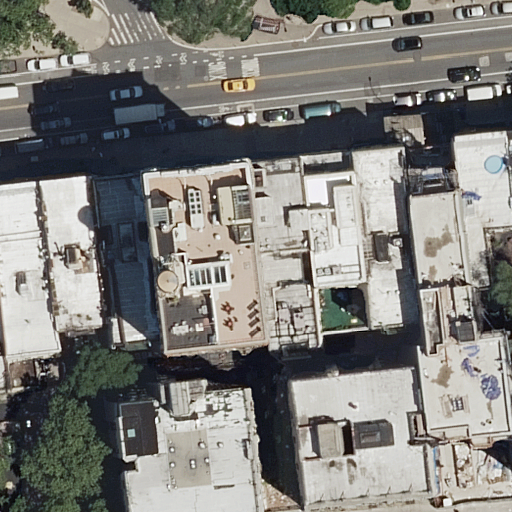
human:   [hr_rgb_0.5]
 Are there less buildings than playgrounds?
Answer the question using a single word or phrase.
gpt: no

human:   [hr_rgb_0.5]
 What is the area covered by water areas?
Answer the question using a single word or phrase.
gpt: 0m2

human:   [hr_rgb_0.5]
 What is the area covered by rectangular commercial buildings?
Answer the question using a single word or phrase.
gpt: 0m2

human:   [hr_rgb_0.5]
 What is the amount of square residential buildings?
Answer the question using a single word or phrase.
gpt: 0

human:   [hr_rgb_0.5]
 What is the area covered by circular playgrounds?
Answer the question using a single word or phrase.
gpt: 0m2

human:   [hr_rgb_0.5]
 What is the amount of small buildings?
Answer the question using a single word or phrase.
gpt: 2

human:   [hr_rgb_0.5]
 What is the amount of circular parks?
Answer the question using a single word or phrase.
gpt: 0

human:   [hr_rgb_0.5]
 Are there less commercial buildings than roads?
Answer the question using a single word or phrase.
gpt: yes

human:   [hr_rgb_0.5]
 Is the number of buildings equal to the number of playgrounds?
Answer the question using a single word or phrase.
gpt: no

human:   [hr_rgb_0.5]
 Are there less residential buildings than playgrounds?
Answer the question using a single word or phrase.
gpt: no

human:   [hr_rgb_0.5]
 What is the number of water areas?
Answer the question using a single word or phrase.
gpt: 0

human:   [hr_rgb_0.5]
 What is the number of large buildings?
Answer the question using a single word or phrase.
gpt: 4

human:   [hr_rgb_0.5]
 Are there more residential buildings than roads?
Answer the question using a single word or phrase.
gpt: yes

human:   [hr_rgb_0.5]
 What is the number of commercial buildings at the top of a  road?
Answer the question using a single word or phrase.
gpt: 0

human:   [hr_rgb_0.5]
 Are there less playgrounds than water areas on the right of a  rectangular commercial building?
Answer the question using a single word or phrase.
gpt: no

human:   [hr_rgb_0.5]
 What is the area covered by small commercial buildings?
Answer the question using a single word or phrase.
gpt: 0m2

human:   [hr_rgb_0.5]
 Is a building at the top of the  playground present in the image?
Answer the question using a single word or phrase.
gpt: yes

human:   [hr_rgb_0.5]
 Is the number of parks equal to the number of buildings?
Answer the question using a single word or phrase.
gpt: no

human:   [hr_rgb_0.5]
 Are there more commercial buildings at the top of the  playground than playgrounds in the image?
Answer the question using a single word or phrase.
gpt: no

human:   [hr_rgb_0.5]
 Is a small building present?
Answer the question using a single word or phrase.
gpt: yes

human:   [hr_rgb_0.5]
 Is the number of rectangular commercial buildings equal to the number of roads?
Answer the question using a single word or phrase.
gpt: no

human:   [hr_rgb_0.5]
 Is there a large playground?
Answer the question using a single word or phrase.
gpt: yes

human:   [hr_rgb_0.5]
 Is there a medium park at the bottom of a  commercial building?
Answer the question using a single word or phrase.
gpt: no

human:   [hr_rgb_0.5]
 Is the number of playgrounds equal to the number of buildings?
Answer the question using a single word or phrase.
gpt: no

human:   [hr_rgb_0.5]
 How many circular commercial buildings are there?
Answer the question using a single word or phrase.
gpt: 0

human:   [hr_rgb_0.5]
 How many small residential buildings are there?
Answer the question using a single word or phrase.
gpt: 2

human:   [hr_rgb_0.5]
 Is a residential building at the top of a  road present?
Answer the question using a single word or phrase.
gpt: no

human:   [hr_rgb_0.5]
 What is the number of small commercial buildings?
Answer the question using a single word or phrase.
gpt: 0

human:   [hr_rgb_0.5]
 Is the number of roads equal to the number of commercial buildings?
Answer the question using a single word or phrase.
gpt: no

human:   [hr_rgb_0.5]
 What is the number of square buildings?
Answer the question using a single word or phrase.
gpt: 0

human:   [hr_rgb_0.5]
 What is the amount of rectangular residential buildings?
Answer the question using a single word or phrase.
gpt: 6

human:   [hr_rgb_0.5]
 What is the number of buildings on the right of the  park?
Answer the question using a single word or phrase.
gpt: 10

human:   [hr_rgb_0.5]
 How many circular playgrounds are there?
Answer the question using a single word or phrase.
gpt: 0

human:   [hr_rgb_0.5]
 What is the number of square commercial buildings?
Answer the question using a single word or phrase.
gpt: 0

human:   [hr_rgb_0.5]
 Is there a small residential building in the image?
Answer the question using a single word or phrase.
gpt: yes

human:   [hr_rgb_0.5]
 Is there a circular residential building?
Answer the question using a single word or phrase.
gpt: no